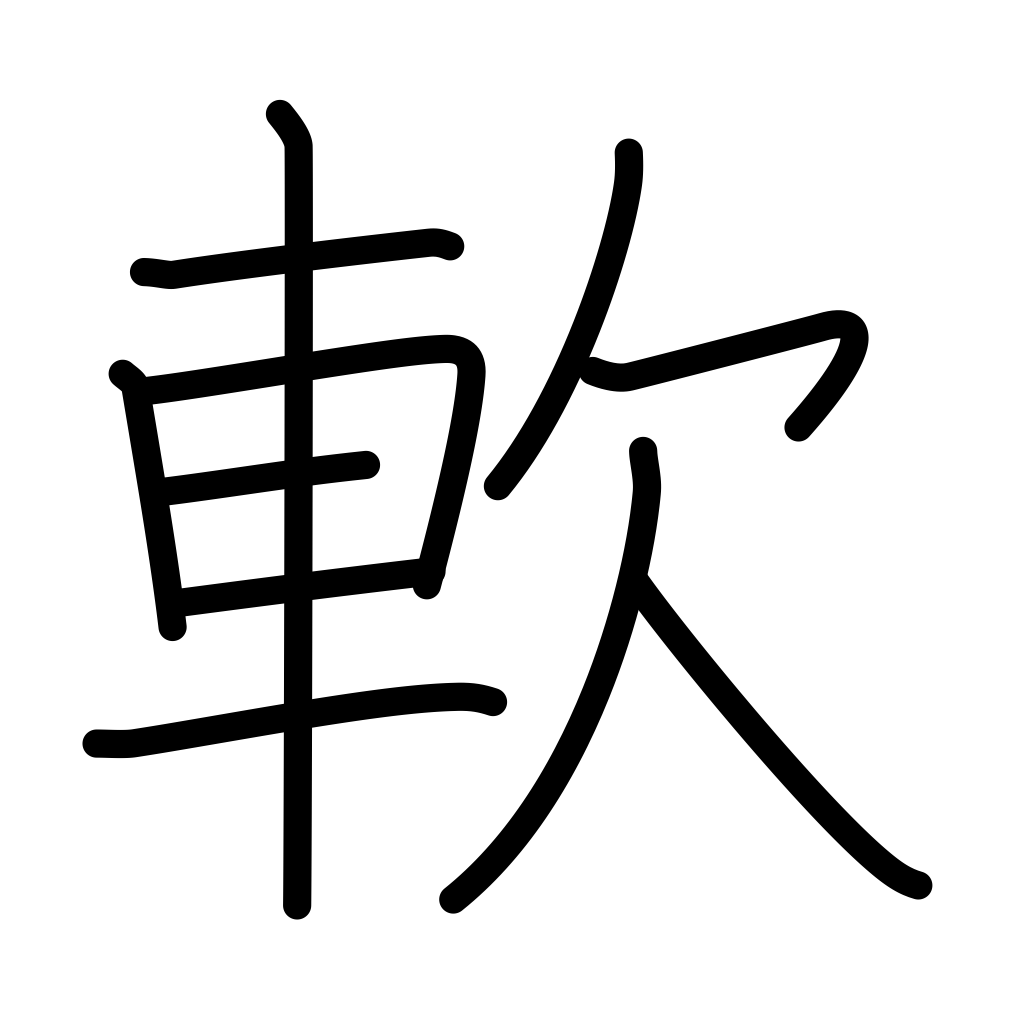
Meaning: soft